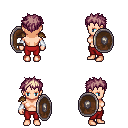
a pixel art fantasy rpg character, female body template, human, light skin, leather shoulder armor, red pants, white blonde bedhead hairstyle, white cloth bracers, shield, four views (front, back, left, right), 2x2 character sprite sheet, small pixel art, hard edges, no anti-aliasing